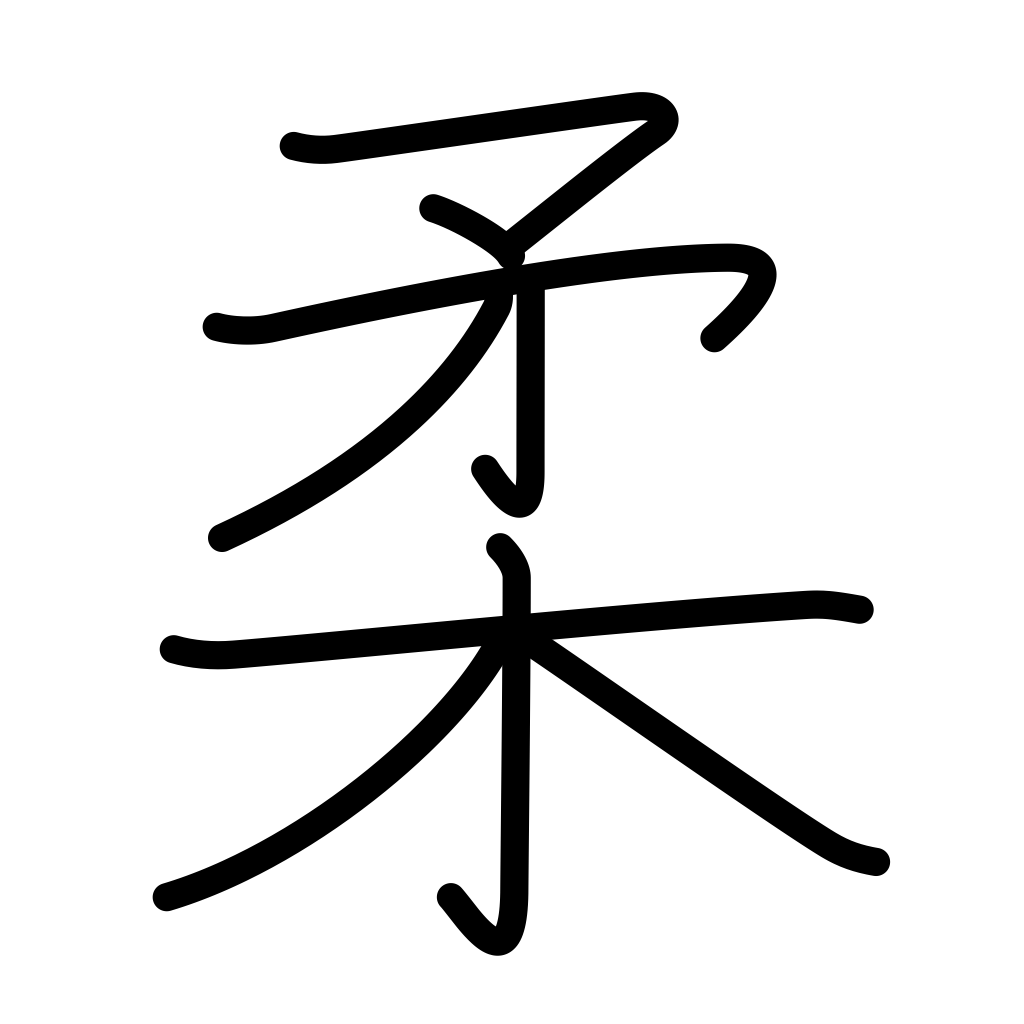
Meaning: tender, weakness, gentleness, softness